Field crop: maize
Growth stage: 2
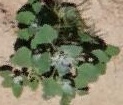
Species: chenopodium